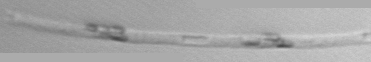
Label: Eucampia_morphytype1